Interaction volume radius: 5 \u00c5
Interaction volume height: 40 \u00c5
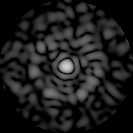
Disorder parameter: 0.8336